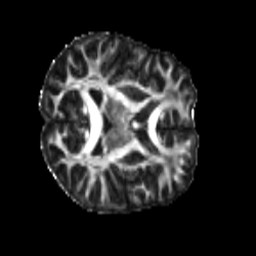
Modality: FA
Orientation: axial
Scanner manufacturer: siemens
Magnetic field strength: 3 T
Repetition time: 4 s
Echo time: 0.0594 s